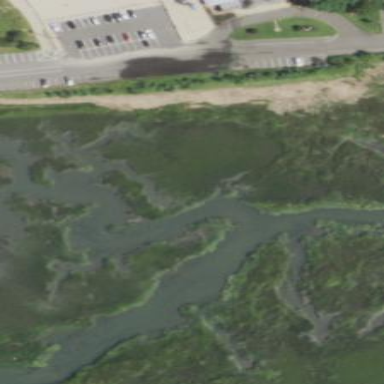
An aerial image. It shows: Tidal wetland featuring tidal flat landscape.